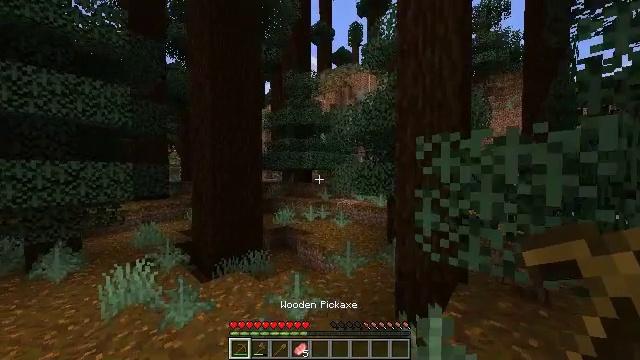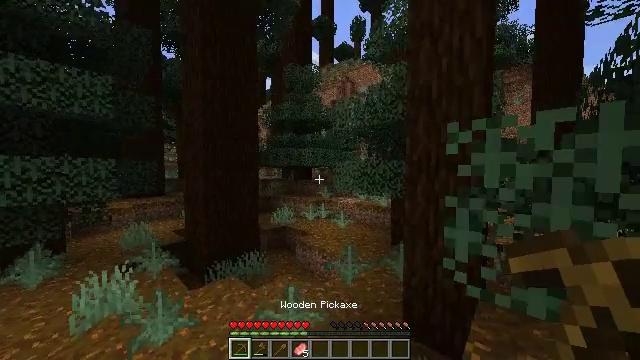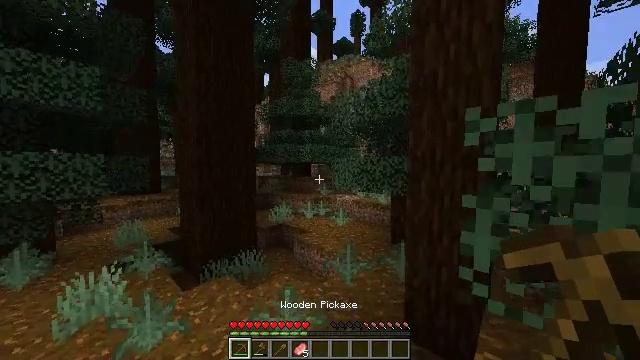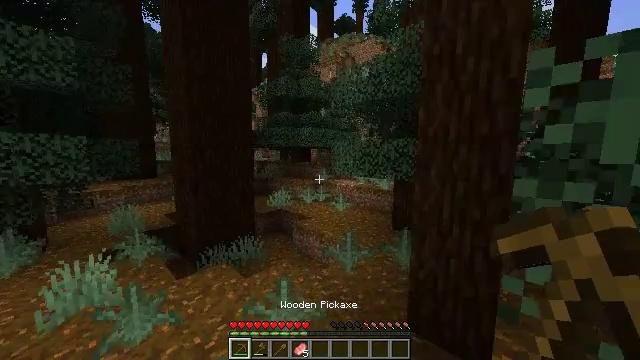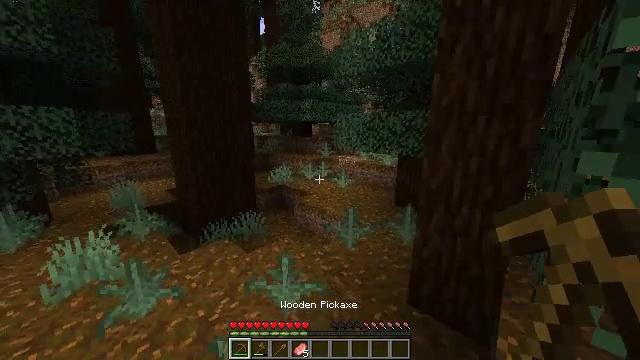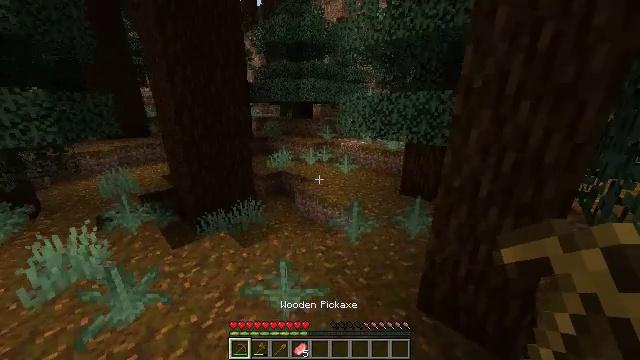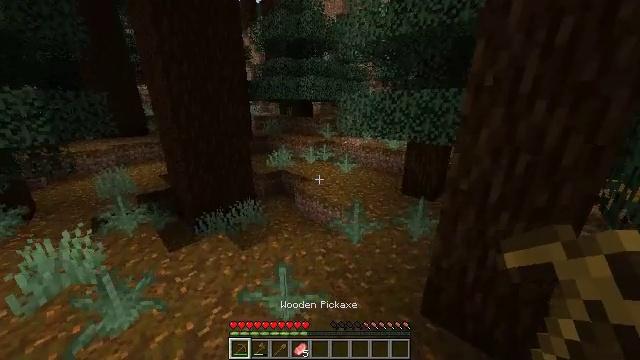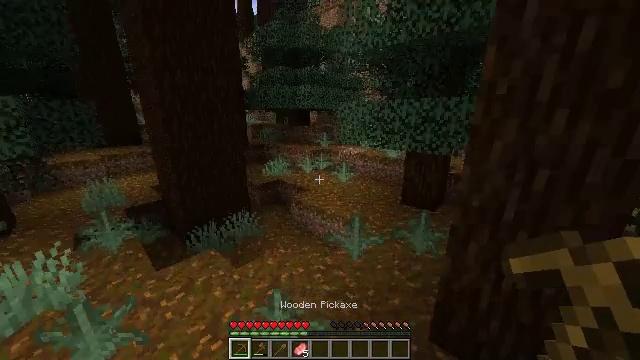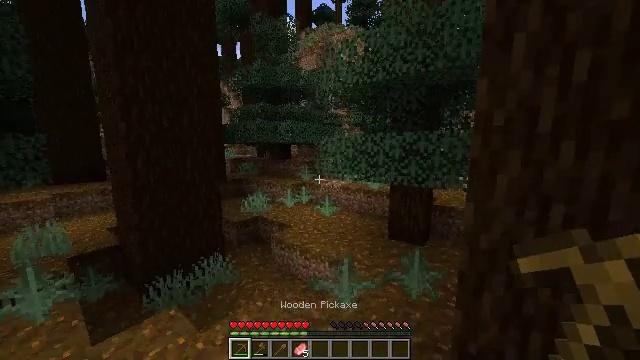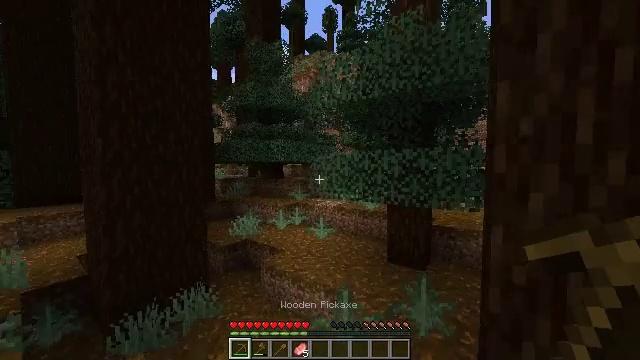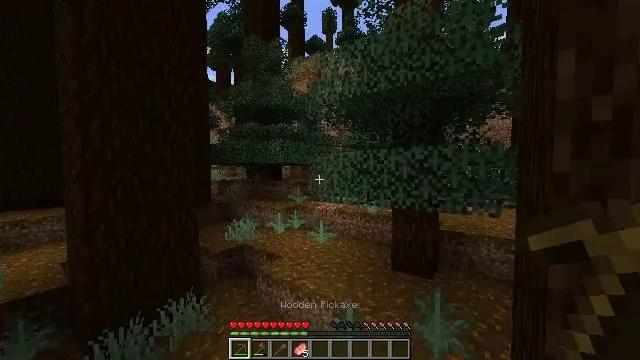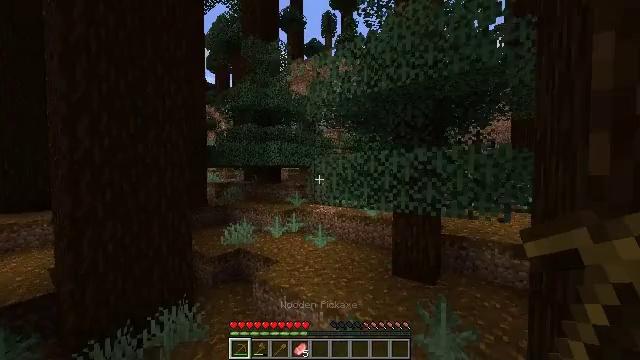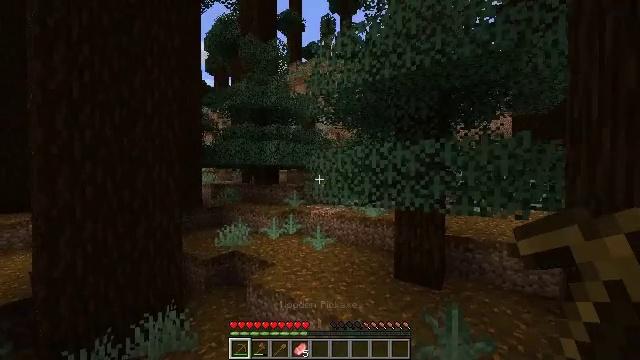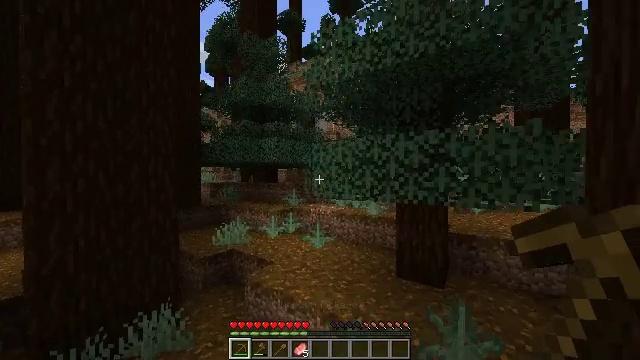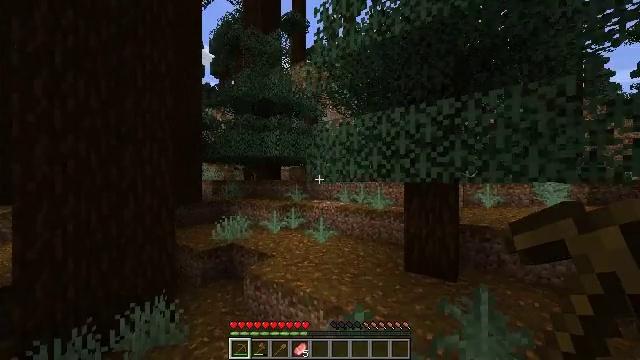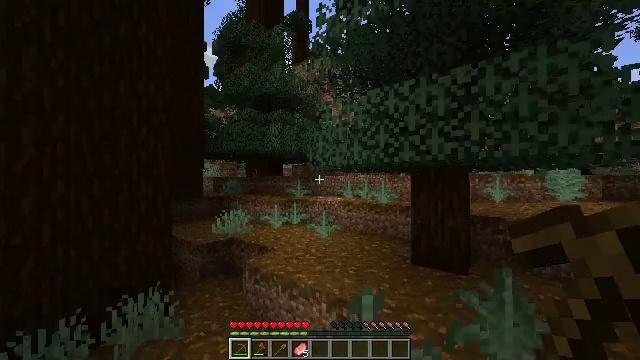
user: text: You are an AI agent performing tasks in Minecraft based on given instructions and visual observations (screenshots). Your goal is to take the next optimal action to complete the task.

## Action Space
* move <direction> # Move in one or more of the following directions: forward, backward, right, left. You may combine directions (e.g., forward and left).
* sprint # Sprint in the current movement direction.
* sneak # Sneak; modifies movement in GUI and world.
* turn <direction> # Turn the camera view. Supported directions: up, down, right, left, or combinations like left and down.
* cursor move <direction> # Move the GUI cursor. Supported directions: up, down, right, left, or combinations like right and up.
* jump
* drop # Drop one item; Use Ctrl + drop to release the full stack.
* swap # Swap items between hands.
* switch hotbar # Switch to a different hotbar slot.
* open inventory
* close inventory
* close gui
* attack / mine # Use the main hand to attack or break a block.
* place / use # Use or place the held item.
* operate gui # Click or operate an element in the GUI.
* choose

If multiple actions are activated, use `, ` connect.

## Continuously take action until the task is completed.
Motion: motion action
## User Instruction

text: Harvest the large fern for decoration.
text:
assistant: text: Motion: move forward, sprint
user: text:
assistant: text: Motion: move forward, sprint
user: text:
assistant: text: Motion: move forward, sprint, turn down
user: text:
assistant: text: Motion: move forward, sprint, turn down
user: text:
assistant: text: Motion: move forward, sprint, turn down
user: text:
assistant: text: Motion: move forward, sprint
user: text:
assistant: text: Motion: move forward, sprint, turn up
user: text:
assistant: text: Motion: move forward, sprint, turn right and up
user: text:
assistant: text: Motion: move forward, sprint, turn right and up
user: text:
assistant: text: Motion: move forward, sprint
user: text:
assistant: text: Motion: move forward, sprint
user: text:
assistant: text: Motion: move forward, sprint
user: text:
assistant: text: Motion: move forward, sprint
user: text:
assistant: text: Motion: move forward, sprint
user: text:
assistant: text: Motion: move forward, sprint
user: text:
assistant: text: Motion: move forward, sprint
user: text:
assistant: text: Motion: move forward, sprint, turn left and up, jump
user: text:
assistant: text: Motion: move forward, sprint, jump
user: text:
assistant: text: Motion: move forward, sprint, jump
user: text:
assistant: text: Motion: move forward and move left, sprint, jump
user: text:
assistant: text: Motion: move forward and move left, sprint
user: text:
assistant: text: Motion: move forward and move left, sprint, turn up
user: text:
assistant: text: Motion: move forward, sprint
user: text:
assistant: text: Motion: move forward, sprint
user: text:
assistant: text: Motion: move forward, sprint
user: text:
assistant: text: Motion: move forward, sprint
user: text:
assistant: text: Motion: move forward, sprint
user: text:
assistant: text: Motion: move forward, sprint, turn right
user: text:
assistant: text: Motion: move forward, sprint, turn right and up
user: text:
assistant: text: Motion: move forward, sprint, turn right and up